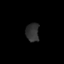
Tissue: skin
Cell type: Epithelial cells
Senescence score: 0.2059
Nuclear area (px): 241
Mean DAPI intensity: 47.992